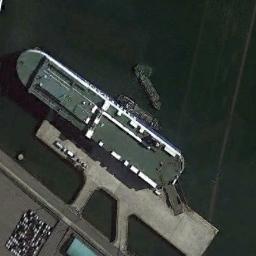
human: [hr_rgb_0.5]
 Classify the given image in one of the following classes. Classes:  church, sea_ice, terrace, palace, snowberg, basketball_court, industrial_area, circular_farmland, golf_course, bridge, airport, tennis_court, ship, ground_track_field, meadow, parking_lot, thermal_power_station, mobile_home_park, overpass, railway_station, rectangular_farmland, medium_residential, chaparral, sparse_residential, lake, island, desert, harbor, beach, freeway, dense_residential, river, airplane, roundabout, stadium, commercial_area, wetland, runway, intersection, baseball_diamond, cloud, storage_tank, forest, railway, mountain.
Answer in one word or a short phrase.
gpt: ship